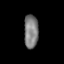
Tissue: lung
Cell type: Epithelial cells
Senescence score: 0.2373
Nuclear area (px): 471
Mean DAPI intensity: 125.276